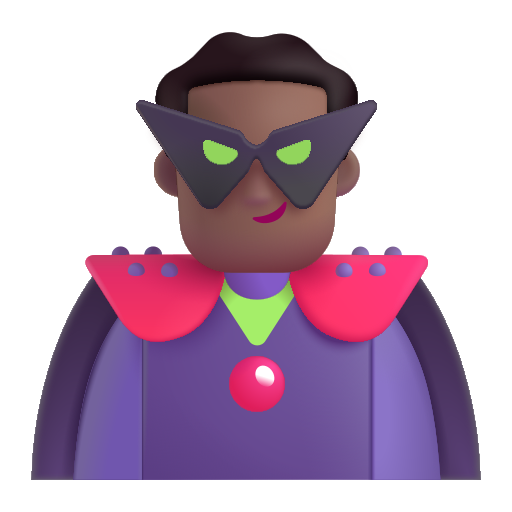
man supervillain color  dark